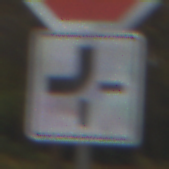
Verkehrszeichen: VerlaufVorfahrtsstrasse2
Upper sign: Stop
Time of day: Midday
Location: Outdoor (Nature)
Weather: Overcast
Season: Autumn
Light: Natural